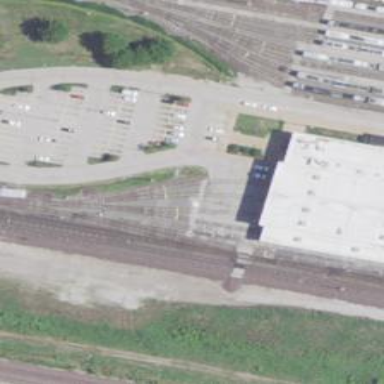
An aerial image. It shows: Light rail yard with electrified contact lines.